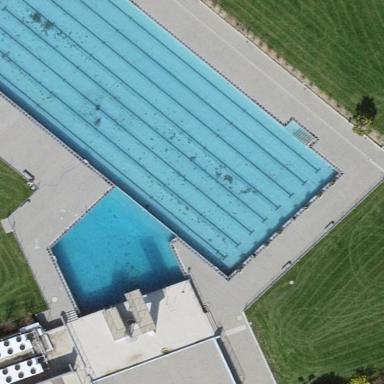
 perfect for swimming and other water activities."